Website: home-depot
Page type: billing-address
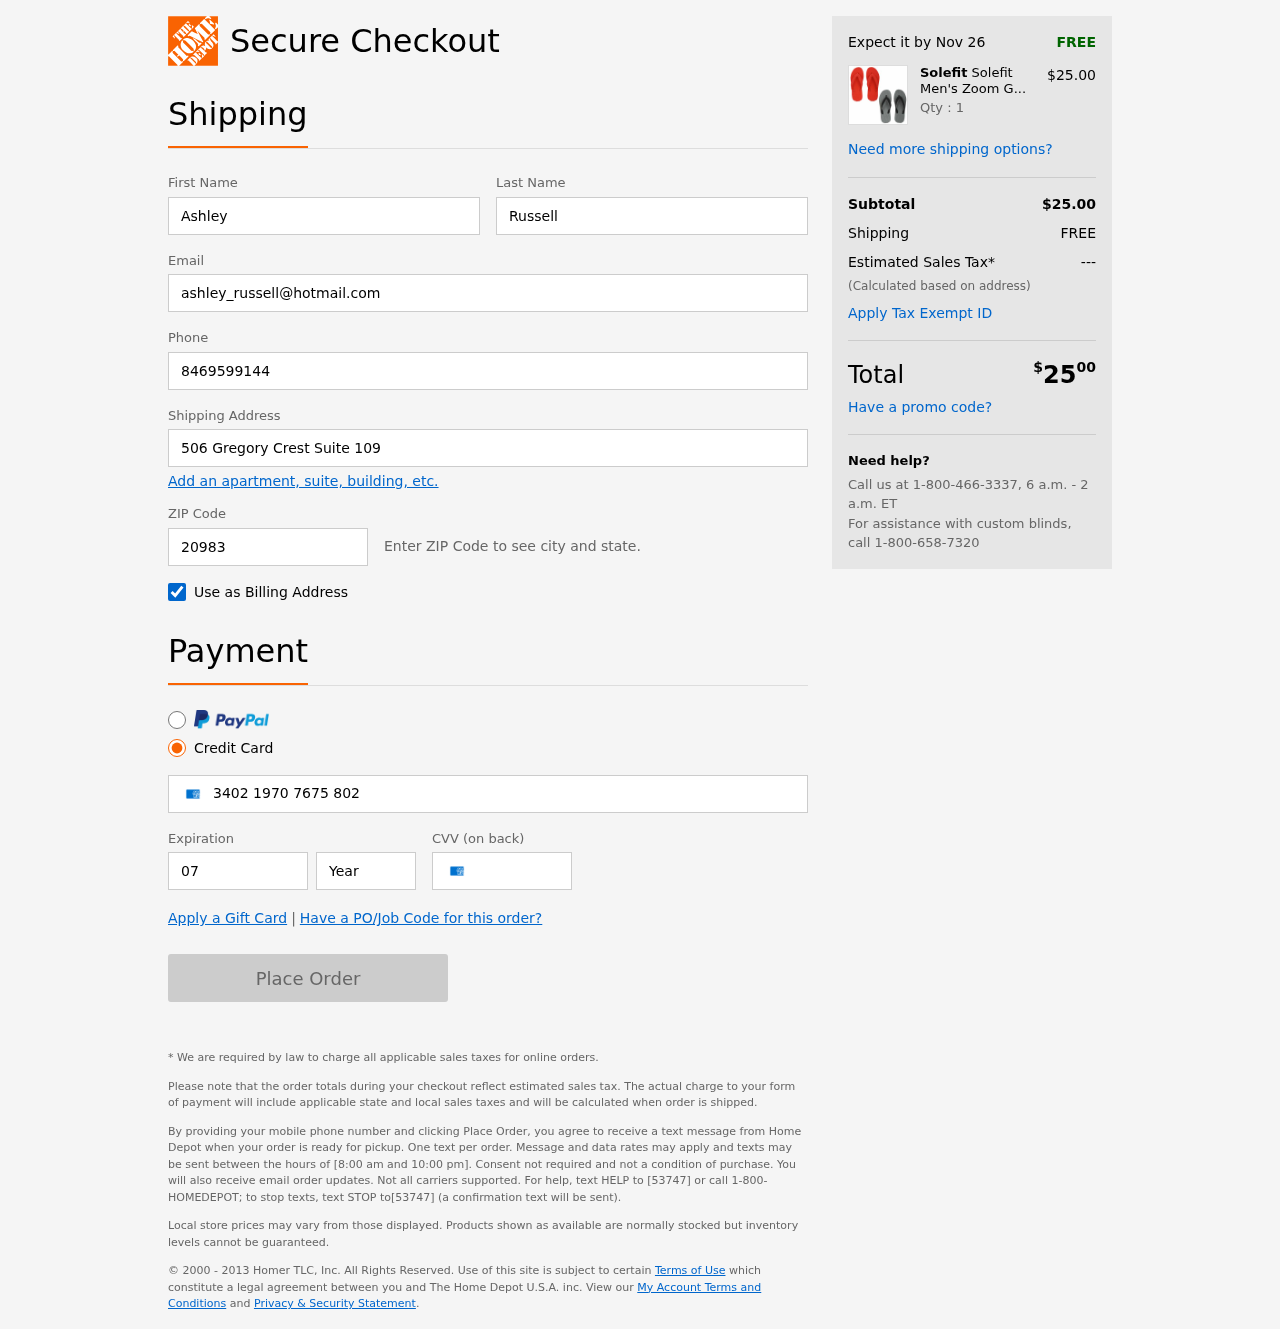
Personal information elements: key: PII_FIRSTNAME
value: Ashley
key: PII_LASTNAME
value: Russell
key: PII_EMAIL
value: ashley_russell@hotmail.com
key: PII_PHONE
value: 8469599144
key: PII_STREET
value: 506 Gregory Crest Suite 109
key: PII_POSTCODE
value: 20983
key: PII_CARD_NUMBER
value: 3402 1970 7675 802
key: PII_CARD_EXPIRY_MONTH
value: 07
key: PII_CARD_CVV
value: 7849
Product elements: key: PRODUCT1_BRAND
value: Solefit
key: PRODUCT1_NAME
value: Solefit Men's Zoom Grey & Red Flip-Flops Pack of 2-7 UK (41 EU) (SLFT-0102-0106)
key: PRODUCT1_PRICE
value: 25
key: PRODUCT1_QUANTITY
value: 1
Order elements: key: ORDER_DELIVERY_DATE
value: Nov 26
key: ORDER_SUBTOTAL
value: $25.00
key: ORDER_SHIPPING_COST
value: FREE
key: ORDER_TAX
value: ---
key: ORDER_TOTAL2
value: $2500